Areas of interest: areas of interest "Yangzhou University Jiangyang Road South Campus Tennis Court"
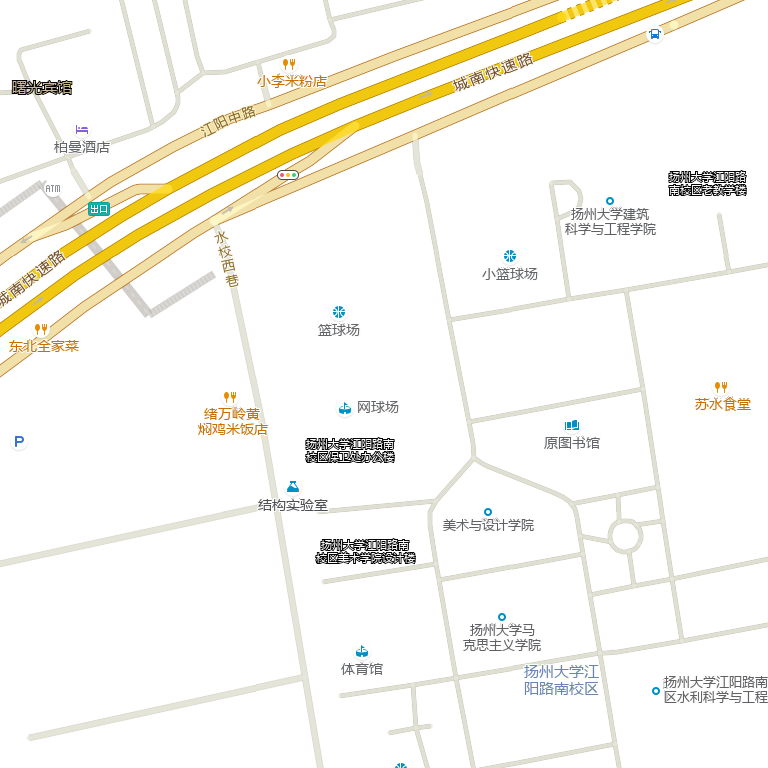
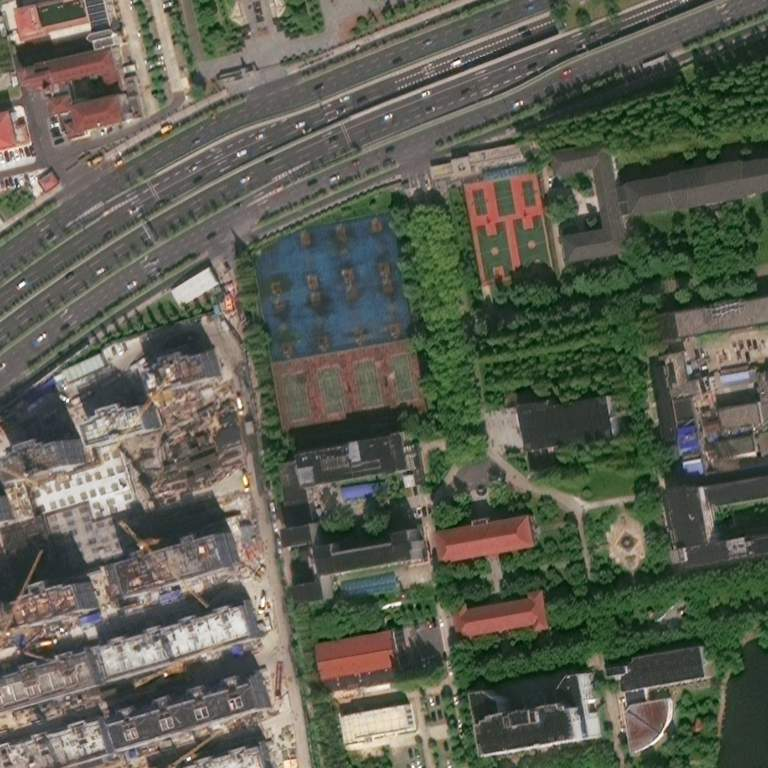